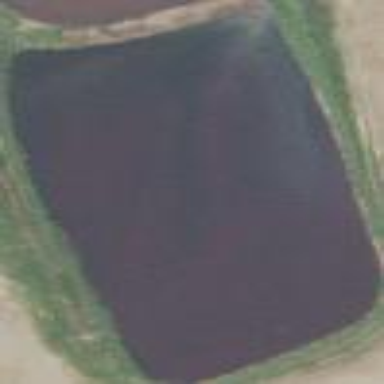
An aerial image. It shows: Serene pond surrounded by nature.